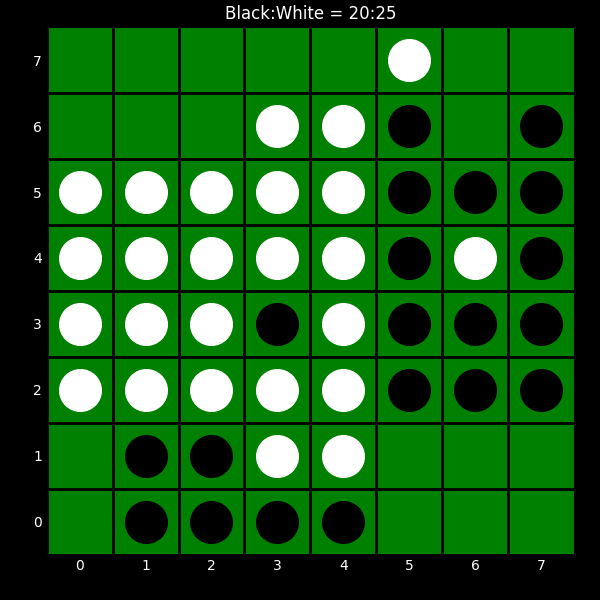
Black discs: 20
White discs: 25